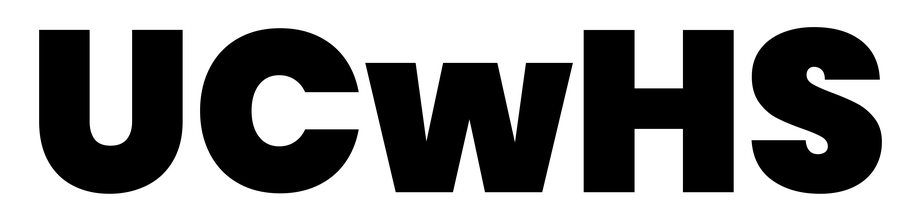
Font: Poppins-Black